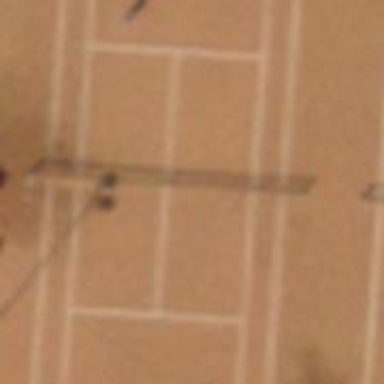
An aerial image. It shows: Tennis court on the leisure land pitch.